Field crop: maize
Growth stage: 1
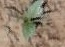
Species: datura